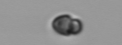
Label: Heterocapsa_rotundata